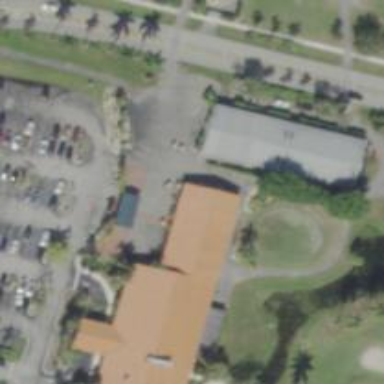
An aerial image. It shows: Path designated for golf carts.